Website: apple
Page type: payment
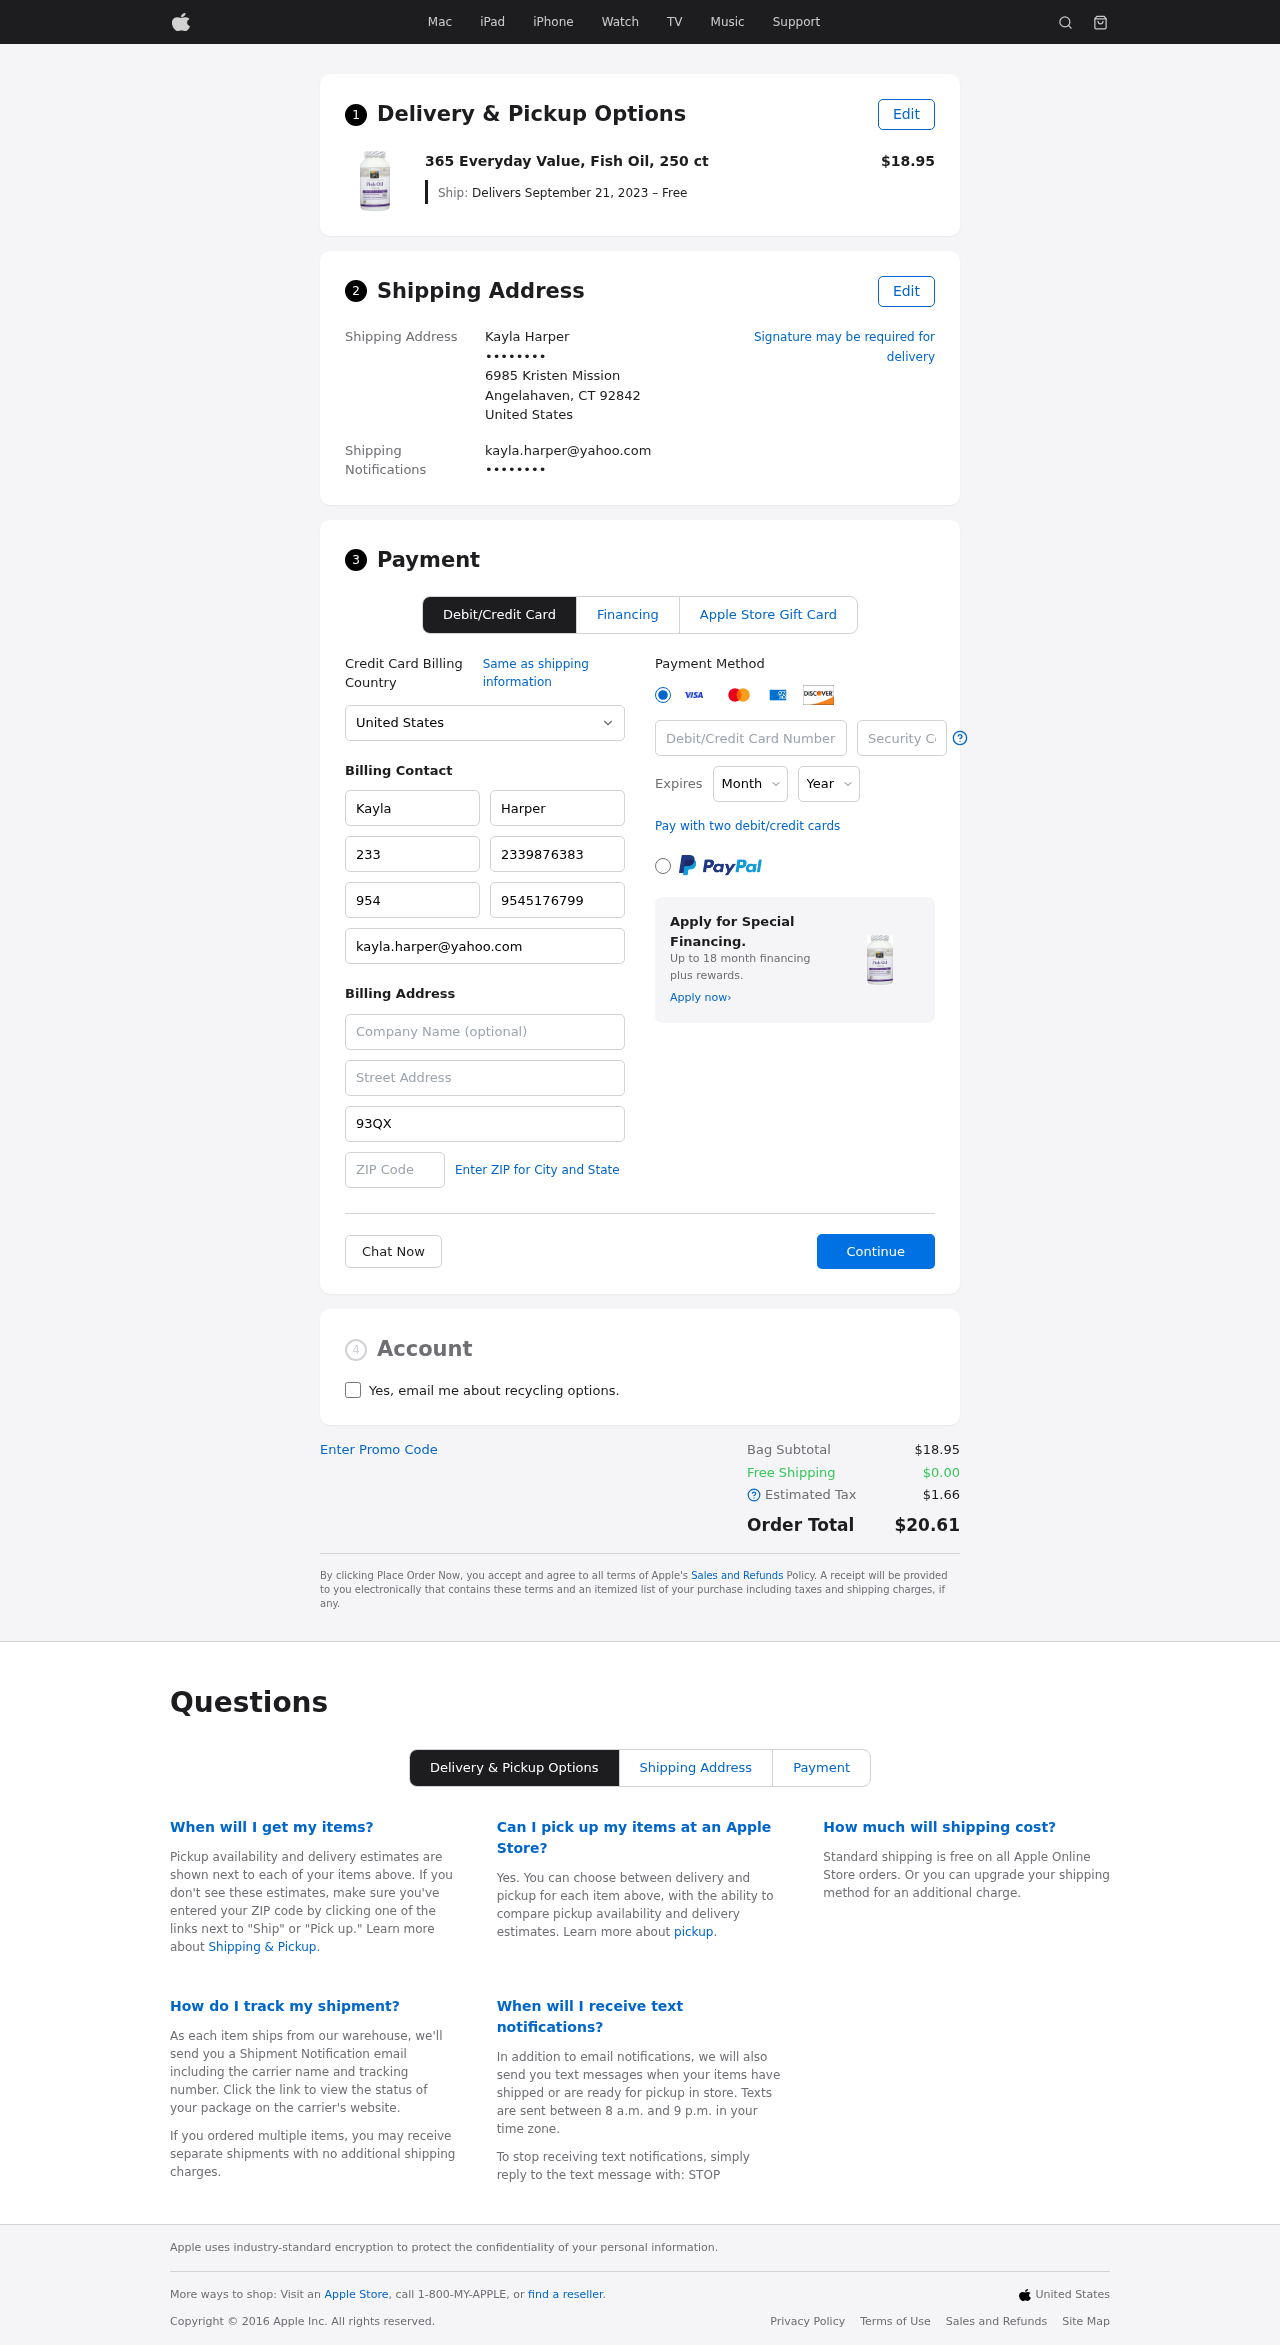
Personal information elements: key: PII_CARD_CVV
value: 960
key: PII_CARD_EXPIRY_MONTH
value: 06
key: PII_CARD_EXPIRY_YEAR
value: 29
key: PII_CARD_NUMBER
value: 6011 2750 5722 9744
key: PII_CITY_STATE_ZIP
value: Angelahaven, CT 92842
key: PII_COUNTRY
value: United States
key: PII_EMAIL
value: kayla.harper@yahoo.com
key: PII_EMAIL2
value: kayla.harper@yahoo.com
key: PII_FIRSTNAME
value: Kayla
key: PII_FULLNAME
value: Kayla Harper
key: PII_LASTNAME
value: Harper
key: PII_PHONE3
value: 2339876383
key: PII_PHONE_ALT
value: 9545176799
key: PII_PHONE_ALT_AREA
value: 954
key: PII_PHONE_AREA
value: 233
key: PII_SECURITY_CODE
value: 93QX
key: PII_STREET
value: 6985 Kristen Mission
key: PII_PHONE
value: ••••••••
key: PII_PHONE2
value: ••••••••
Product elements: key: PRODUCT1_NAME
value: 365 Everyday Value, Fish Oil, 250 ct
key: PRODUCT1_PRICE
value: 18.95
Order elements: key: ORDER_DELIVERY_DATE
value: Delivers September 21, 2023 – Free
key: ORDER_SUBTOTAL
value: $18.95
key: ORDER_SHIPPING_COST
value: $0.00
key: ORDER_TAX
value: $1.66
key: ORDER_TOTAL
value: $20.61